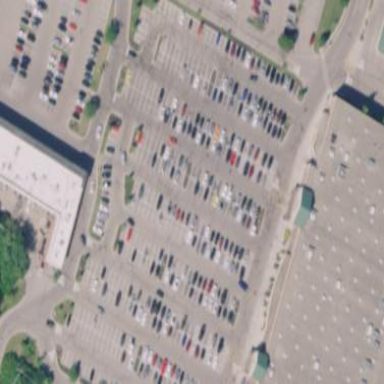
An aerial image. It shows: Parking area with surface.